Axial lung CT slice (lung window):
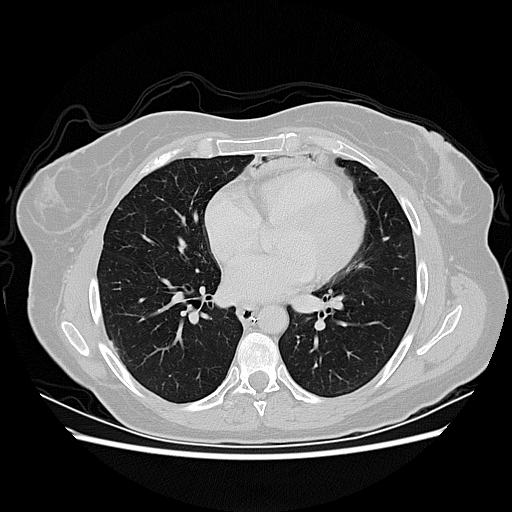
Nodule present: no